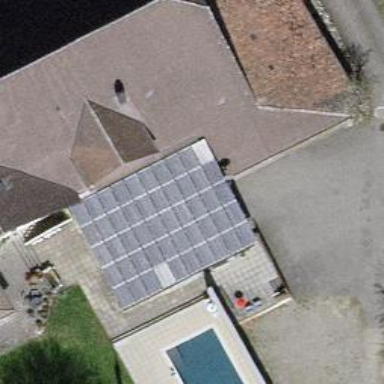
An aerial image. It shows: Solar photovoltaic panel generator.